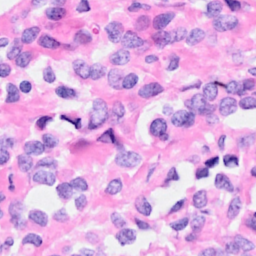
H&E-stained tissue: Breast